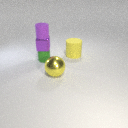
small purple rubber cylinder above small green rubber cylinder